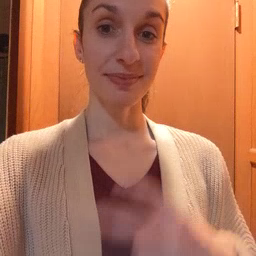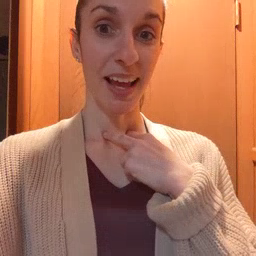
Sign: stuck